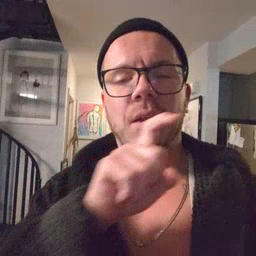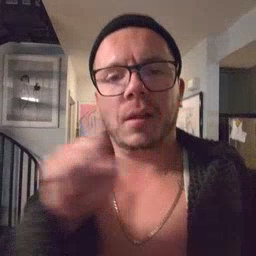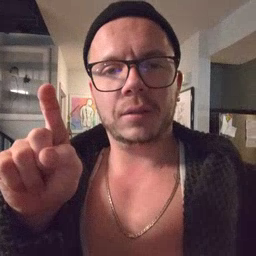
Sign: closet